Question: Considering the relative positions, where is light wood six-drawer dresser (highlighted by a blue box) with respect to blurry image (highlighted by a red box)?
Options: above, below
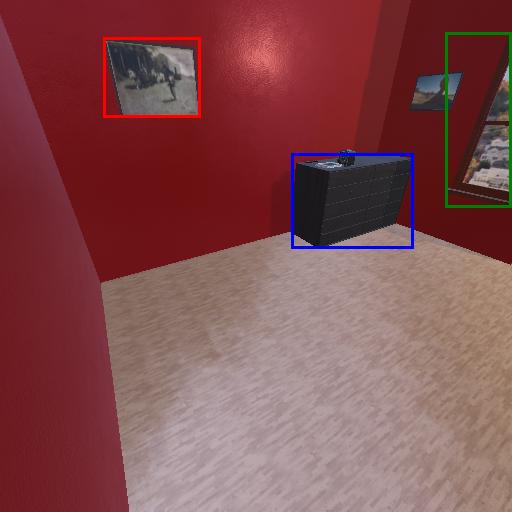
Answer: above